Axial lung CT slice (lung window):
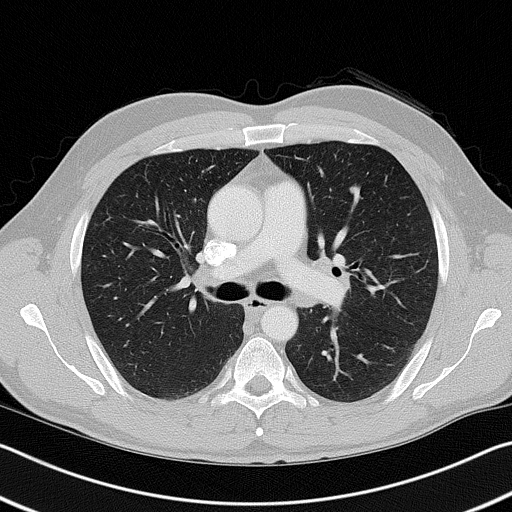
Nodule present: no